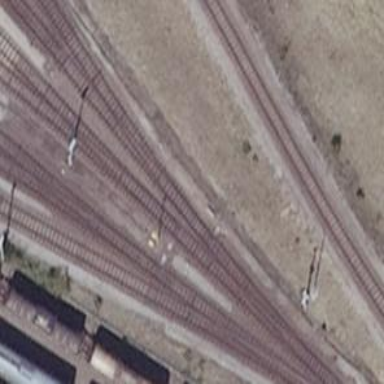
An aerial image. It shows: Railway switch.